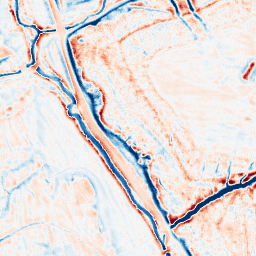
Category: edge_preserving
Decomposition family: bilateral
Decomposition parameters: d: 15
sigma_color: 150
sigma_space: 50
Upsampling method: fft_zeropad
Upsampling parameters: scale: 2
Upsampling scale: 2